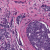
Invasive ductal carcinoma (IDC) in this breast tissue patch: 1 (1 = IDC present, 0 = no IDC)